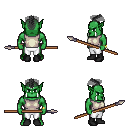
a pixel art fantasy rpg character, male body template, orc, green skin, white sleeveless shirt, white pants, gray short mohawk hairstyle, bracelets, black shoes, spear, four views (front, back, left, right), 2x2 character sprite sheet, small pixel art, hard edges, no anti-aliasing